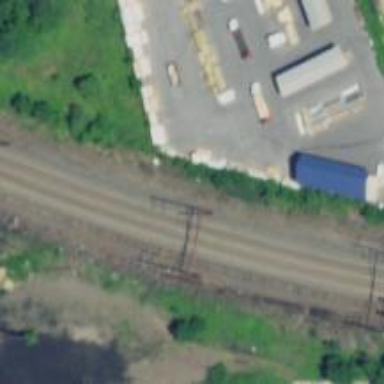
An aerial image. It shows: Railway track with contact lines for electrification.